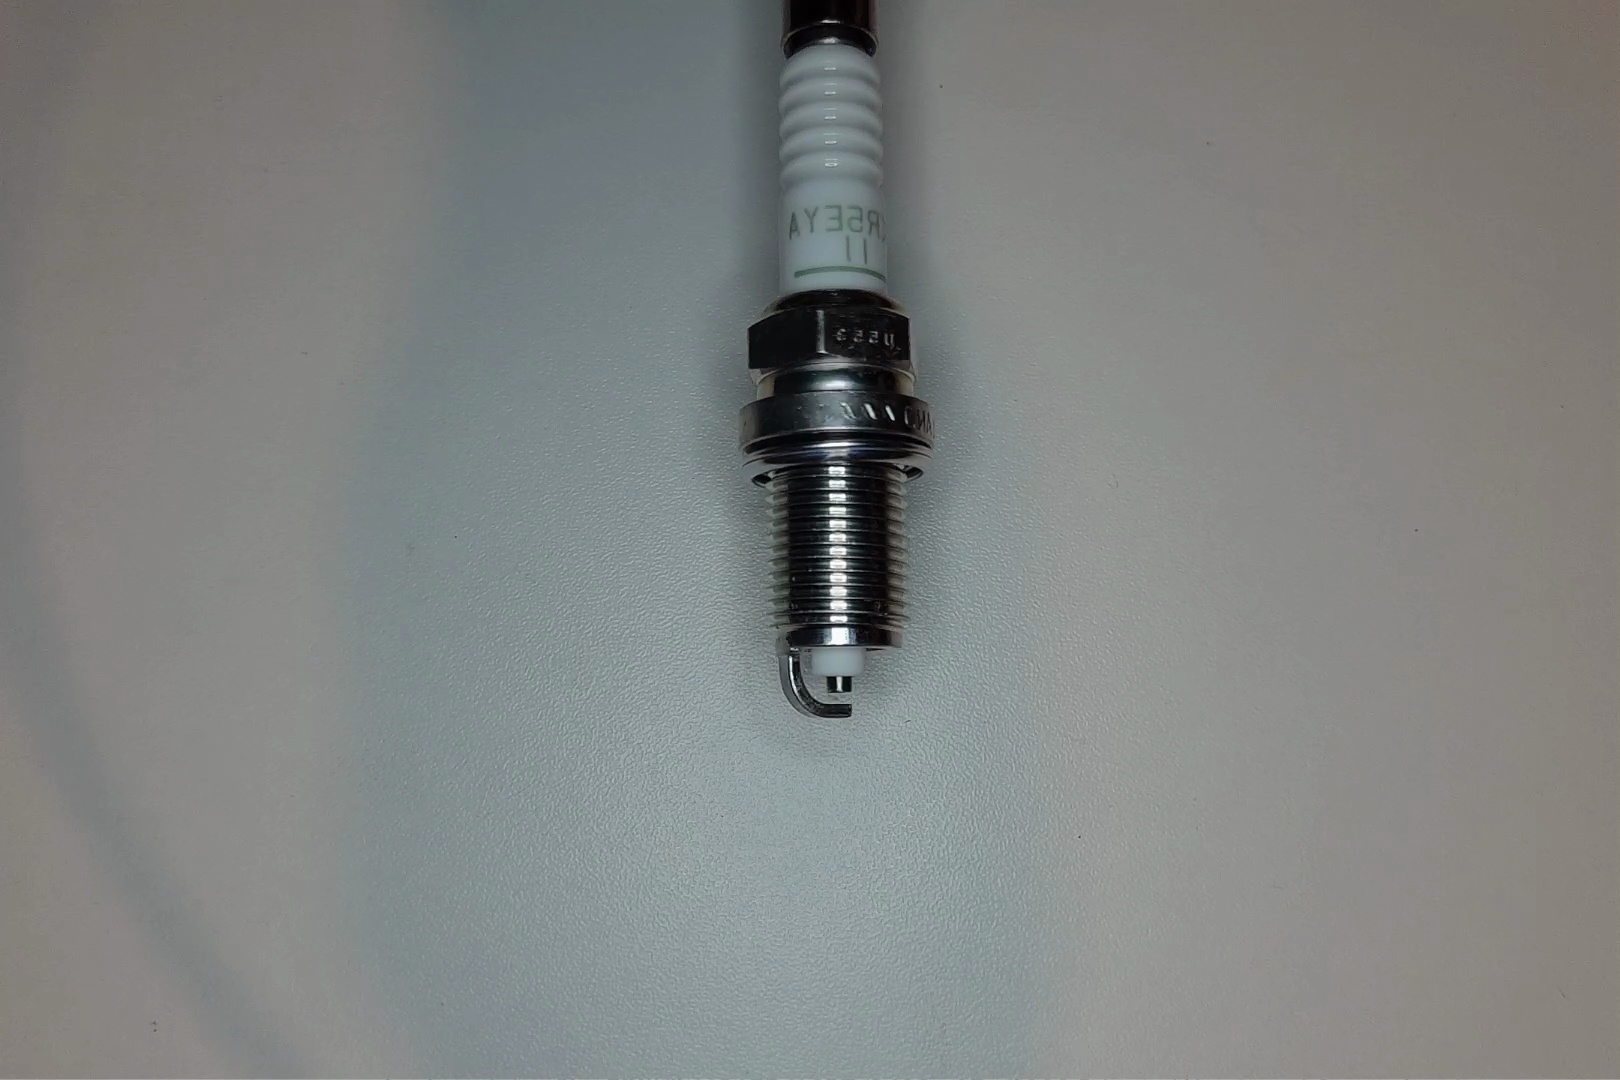
Label: normal